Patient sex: M
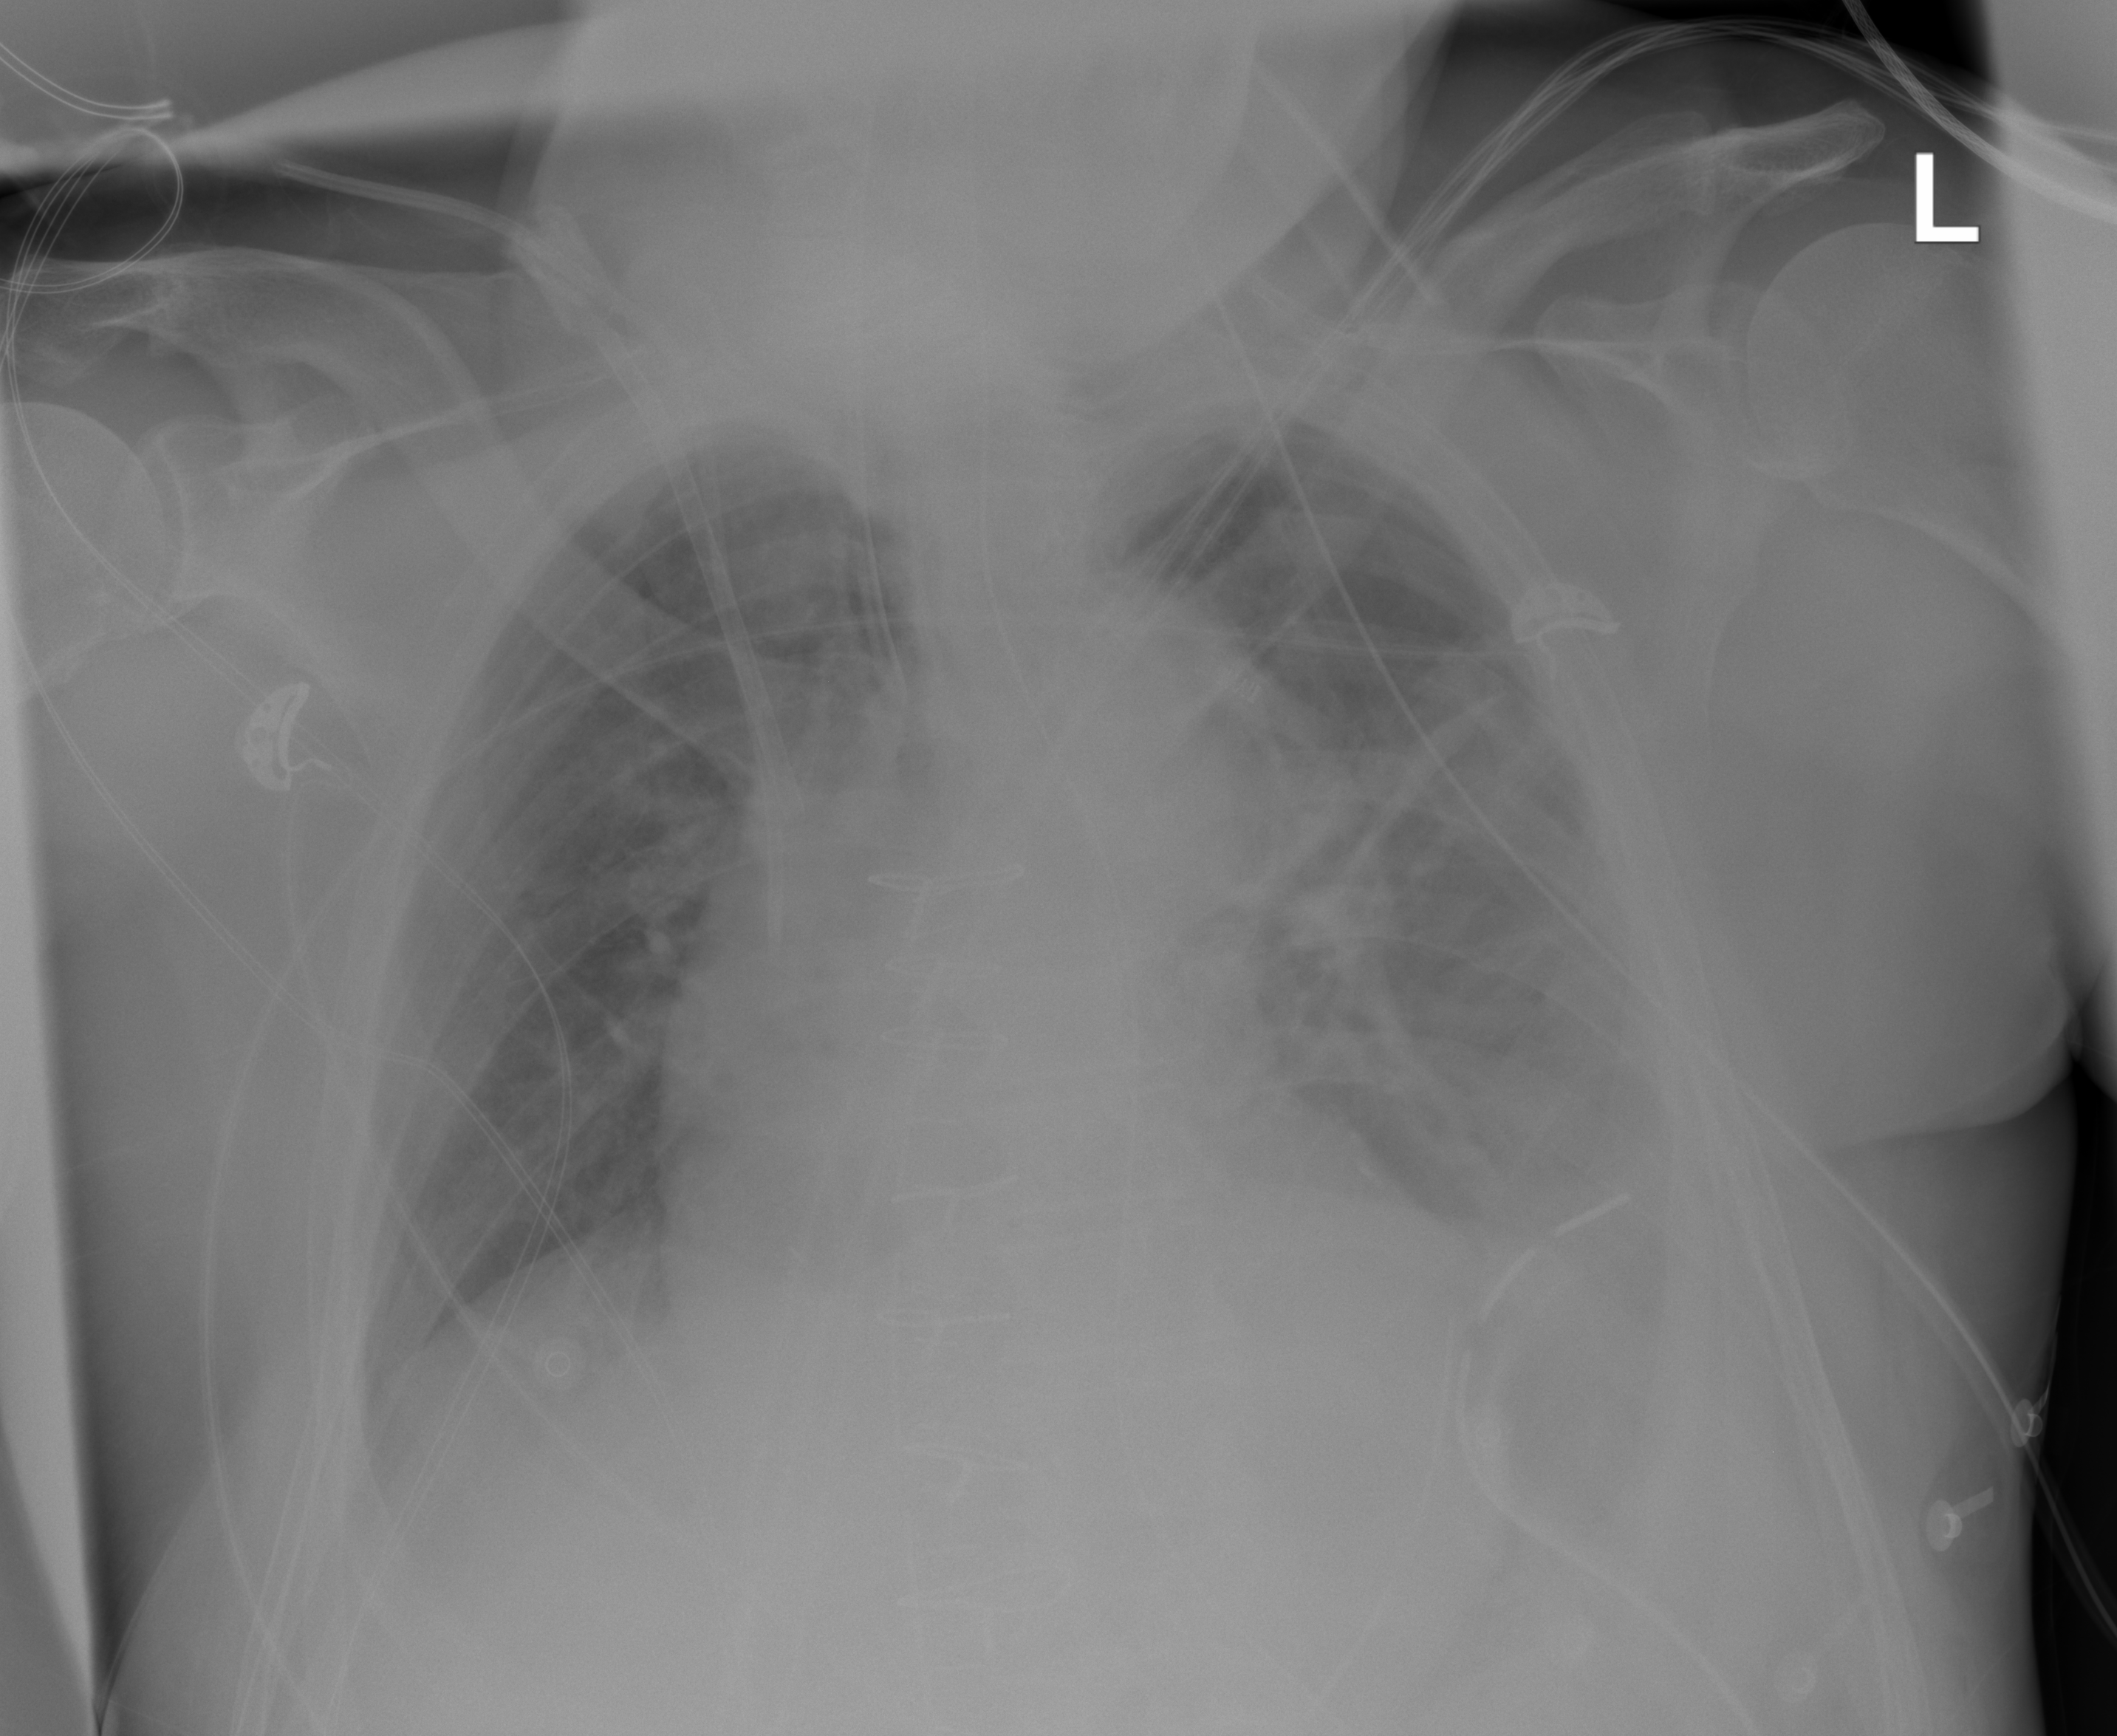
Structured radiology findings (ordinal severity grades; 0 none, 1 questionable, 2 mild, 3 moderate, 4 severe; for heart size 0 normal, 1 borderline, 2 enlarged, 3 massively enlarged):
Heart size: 2
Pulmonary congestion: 2
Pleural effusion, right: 0
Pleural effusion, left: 3
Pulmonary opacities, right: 0
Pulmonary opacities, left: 2
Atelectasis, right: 0
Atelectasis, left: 3